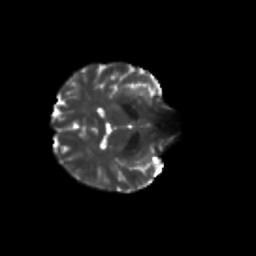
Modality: T2w
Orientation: axial
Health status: healthy
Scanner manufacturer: philips
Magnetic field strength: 3 T
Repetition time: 9.75 s
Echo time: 0.092 s